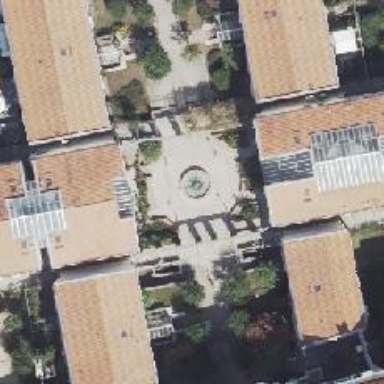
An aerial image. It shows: Fountain.